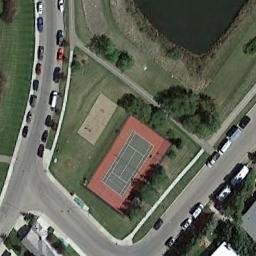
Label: tennis_court